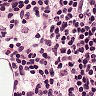
Metastatic tissue present: no